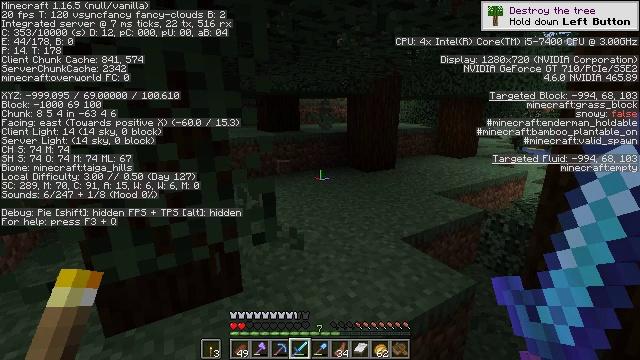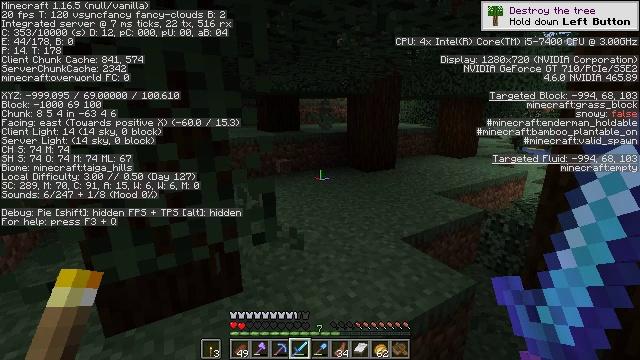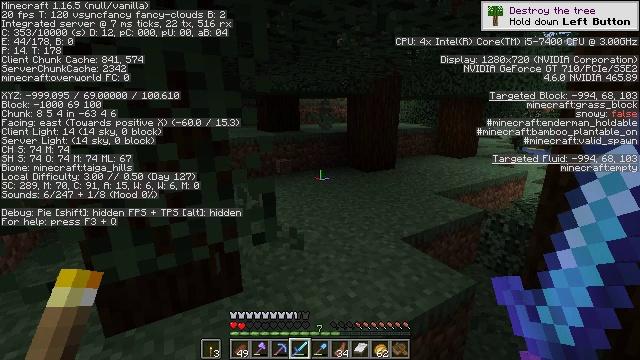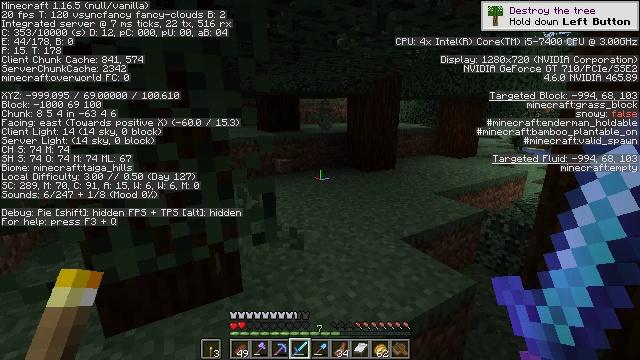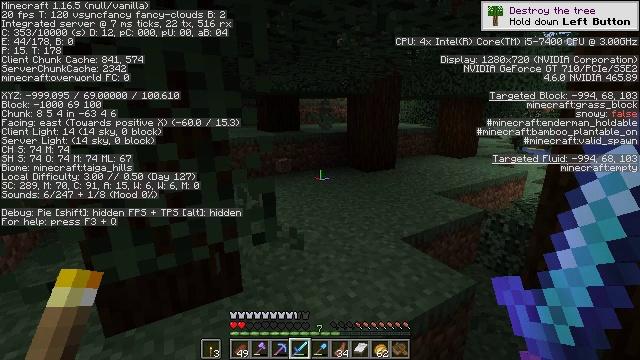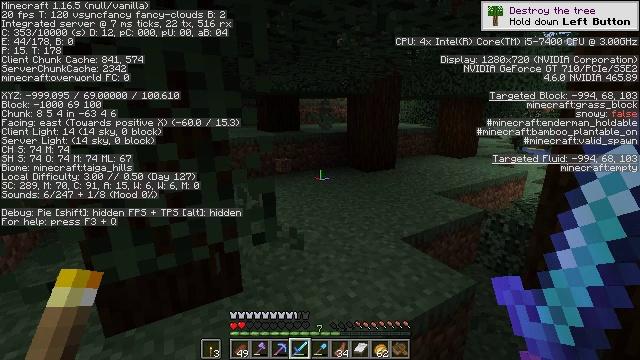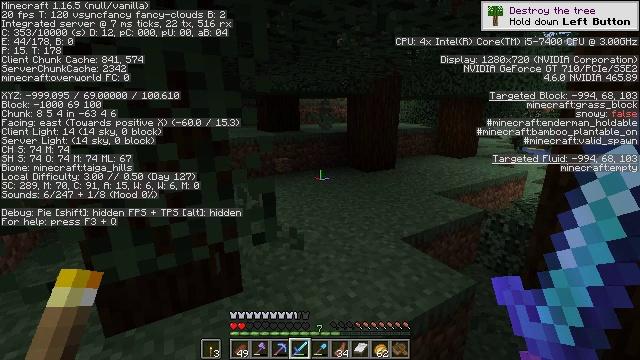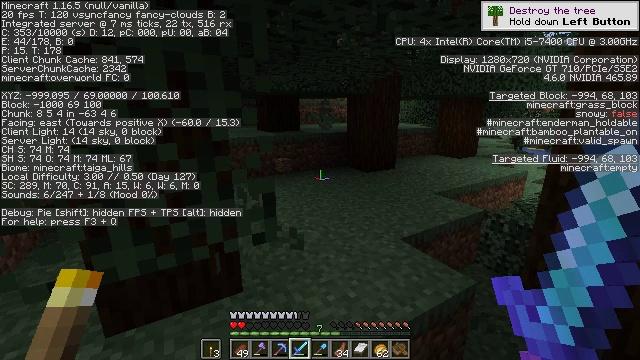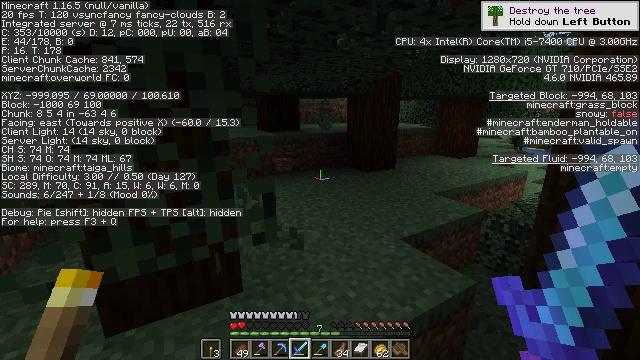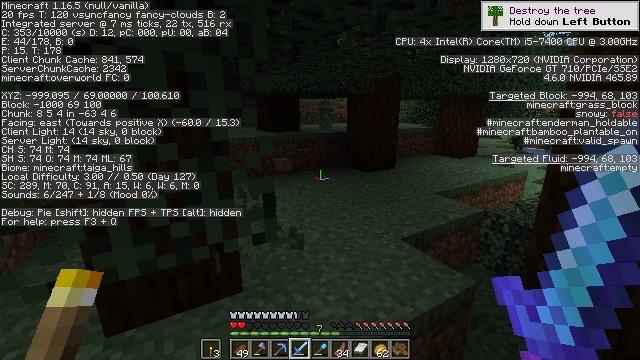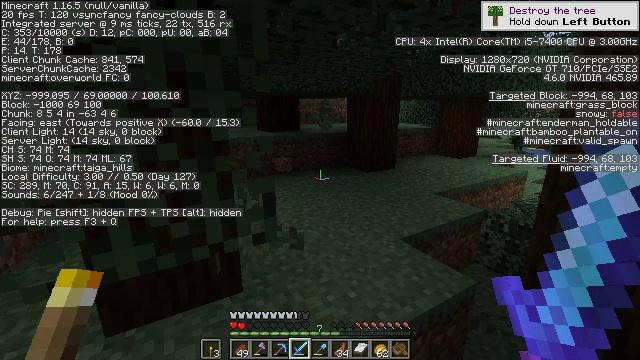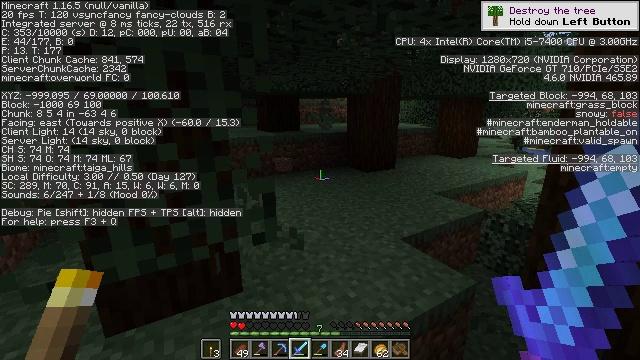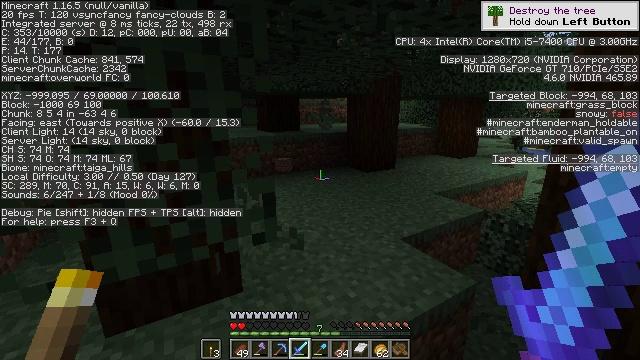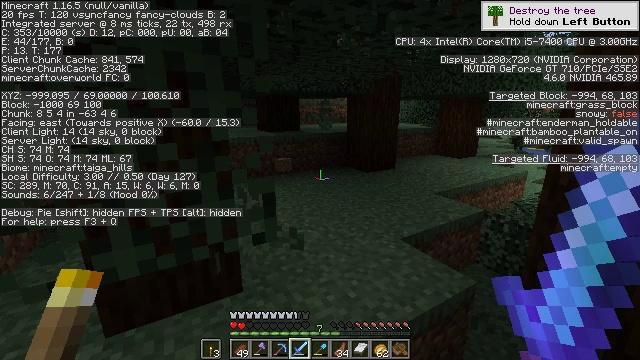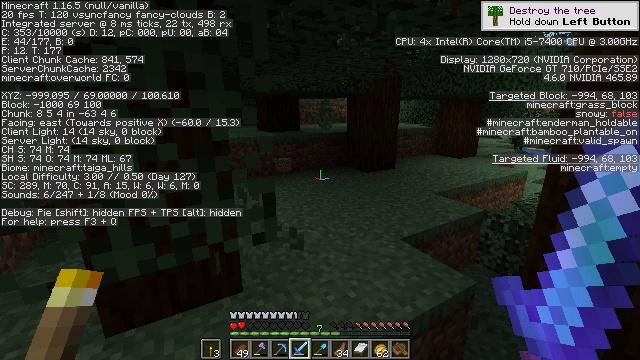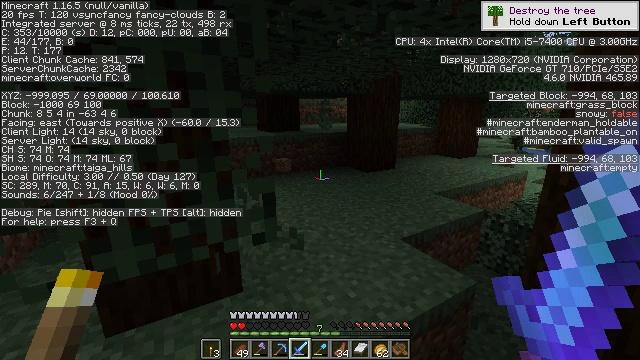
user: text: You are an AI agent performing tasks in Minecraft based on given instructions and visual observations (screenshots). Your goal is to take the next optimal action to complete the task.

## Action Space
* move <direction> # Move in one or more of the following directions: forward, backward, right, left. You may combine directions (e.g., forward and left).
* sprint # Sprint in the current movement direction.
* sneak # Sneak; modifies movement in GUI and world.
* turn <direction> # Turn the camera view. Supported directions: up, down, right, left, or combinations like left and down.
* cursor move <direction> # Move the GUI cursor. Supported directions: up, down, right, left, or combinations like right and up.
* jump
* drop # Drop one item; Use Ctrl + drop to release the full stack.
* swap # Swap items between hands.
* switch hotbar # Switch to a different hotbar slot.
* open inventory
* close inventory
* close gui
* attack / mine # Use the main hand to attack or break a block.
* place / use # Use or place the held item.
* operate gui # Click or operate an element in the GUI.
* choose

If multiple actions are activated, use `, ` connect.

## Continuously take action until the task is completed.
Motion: motion action
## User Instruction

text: Gather materials from the sweet berry bush.
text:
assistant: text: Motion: no_op
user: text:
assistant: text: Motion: no_op
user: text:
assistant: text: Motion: no_op
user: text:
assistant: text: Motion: no_op
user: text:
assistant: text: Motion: no_op
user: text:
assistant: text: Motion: no_op
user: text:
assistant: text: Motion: no_op
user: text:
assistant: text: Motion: no_op
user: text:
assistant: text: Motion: no_op
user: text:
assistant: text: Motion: no_op
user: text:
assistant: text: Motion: no_op
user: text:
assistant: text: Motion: no_op
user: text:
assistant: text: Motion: no_op
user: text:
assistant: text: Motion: no_op
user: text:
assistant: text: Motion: no_op
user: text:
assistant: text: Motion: no_op
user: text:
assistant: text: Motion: no_op
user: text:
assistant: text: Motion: no_op
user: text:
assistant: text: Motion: no_op
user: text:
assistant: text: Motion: no_op
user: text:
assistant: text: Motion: no_op
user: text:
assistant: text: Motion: no_op
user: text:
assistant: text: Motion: no_op
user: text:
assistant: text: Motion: no_op
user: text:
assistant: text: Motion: no_op
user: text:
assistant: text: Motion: no_op
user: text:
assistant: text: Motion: no_op
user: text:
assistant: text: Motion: no_op
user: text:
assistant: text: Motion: no_op
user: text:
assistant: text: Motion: no_op